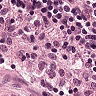
Metastatic tissue present: no